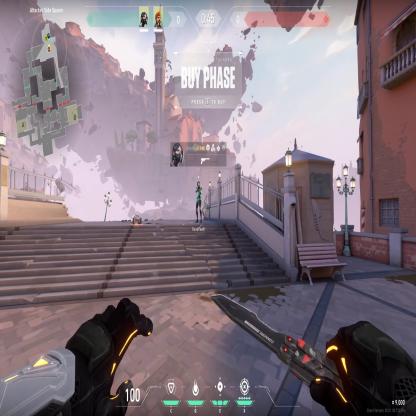
Label: dropped spike ; teammate